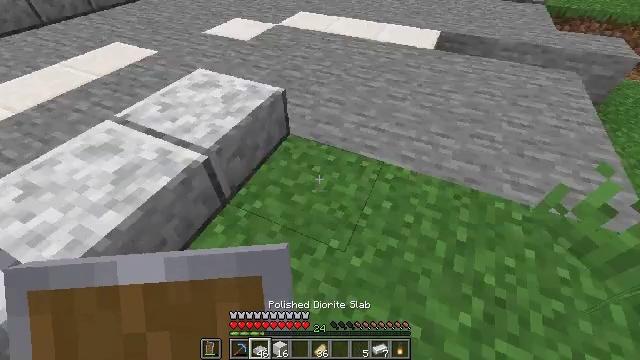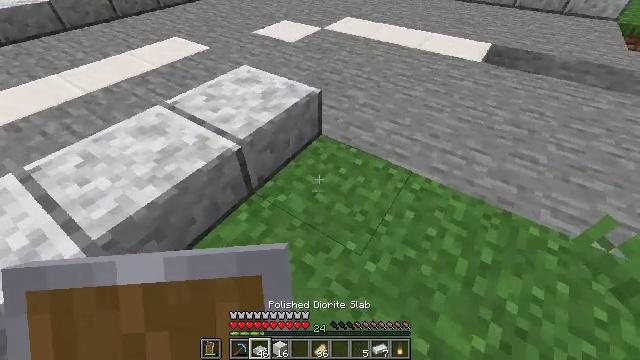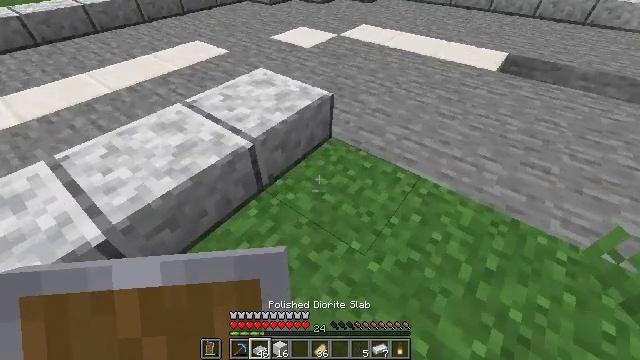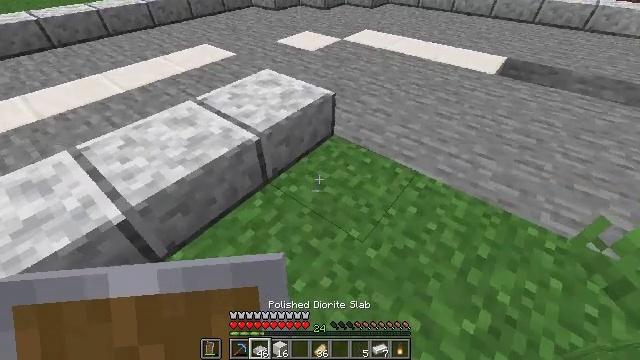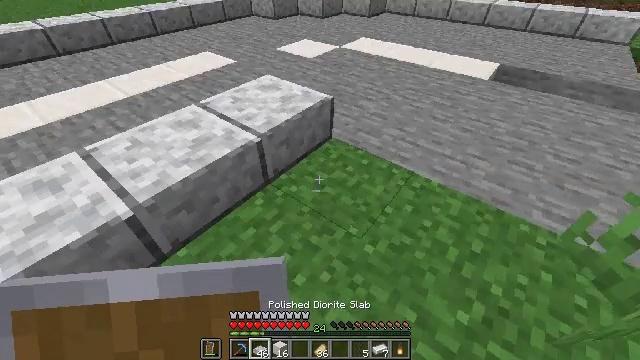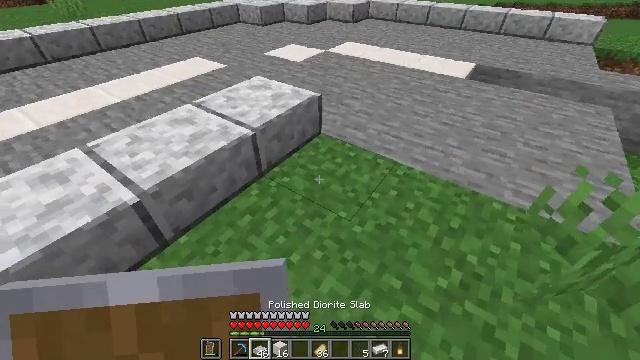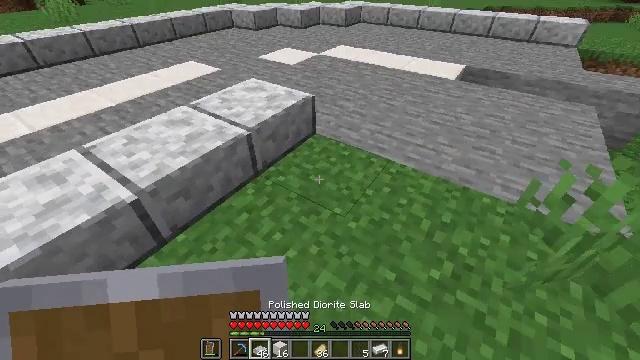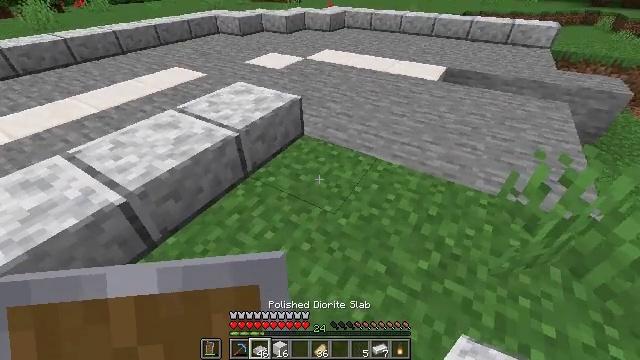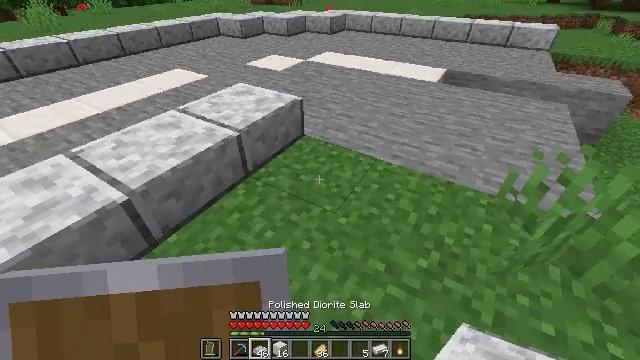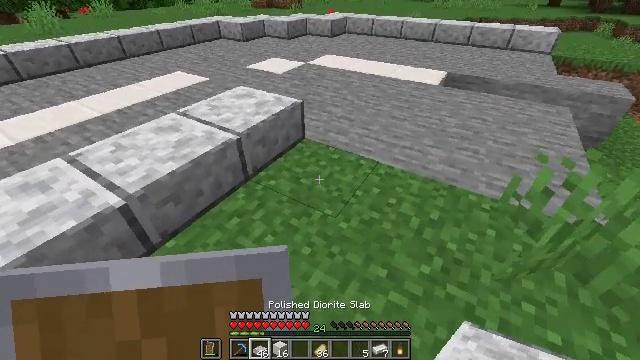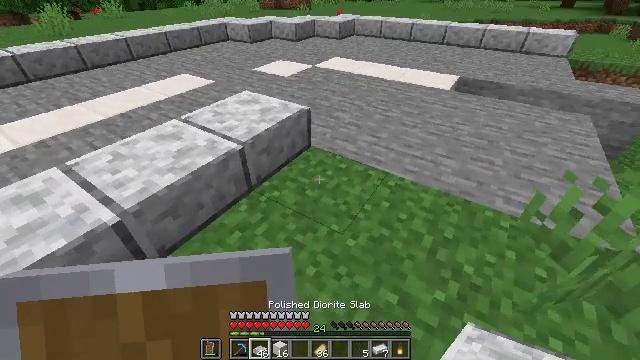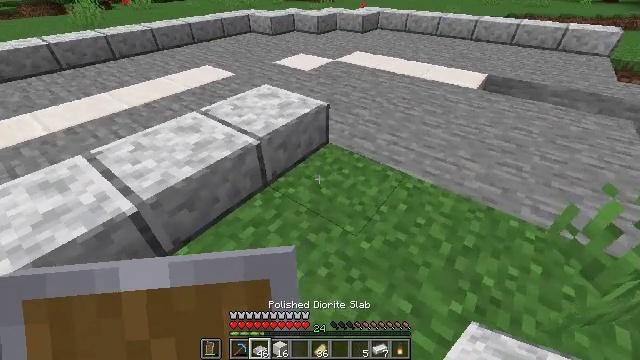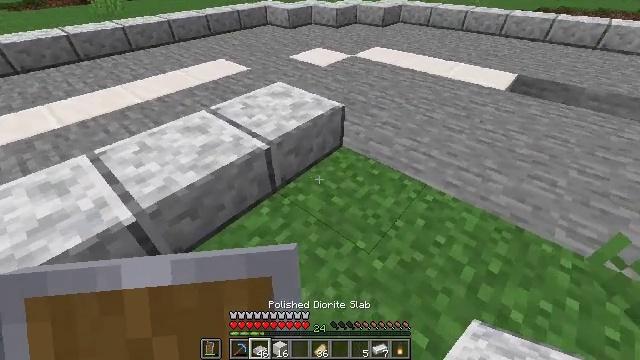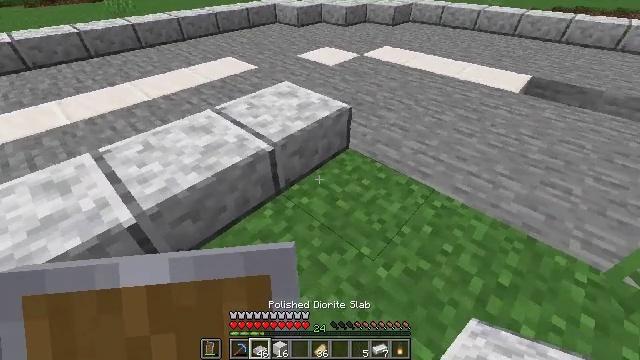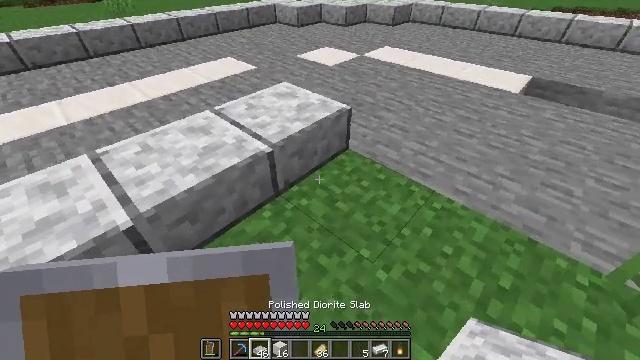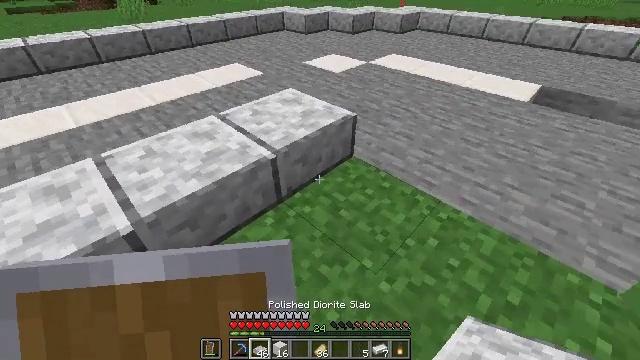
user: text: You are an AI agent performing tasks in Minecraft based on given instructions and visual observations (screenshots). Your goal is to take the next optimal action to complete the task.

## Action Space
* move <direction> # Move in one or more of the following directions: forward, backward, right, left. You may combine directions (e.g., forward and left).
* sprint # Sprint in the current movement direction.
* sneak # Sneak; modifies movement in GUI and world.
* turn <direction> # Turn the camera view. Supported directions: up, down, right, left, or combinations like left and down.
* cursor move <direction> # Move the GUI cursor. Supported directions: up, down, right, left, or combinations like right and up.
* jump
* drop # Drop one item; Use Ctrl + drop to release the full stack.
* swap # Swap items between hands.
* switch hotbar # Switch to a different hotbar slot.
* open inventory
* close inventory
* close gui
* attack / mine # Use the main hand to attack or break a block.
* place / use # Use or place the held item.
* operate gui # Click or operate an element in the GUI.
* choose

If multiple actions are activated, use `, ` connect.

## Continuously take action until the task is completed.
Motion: motion action
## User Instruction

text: Remove the polished diorite slab for inventory storage.
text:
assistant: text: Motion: turn left
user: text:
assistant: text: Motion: move back, turn left and up
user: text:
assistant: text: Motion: move back, turn up
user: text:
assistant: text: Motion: move back, turn up
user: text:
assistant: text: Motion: turn right and up
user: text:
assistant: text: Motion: turn right
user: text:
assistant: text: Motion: turn right
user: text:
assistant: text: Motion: no_op
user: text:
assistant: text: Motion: move forward
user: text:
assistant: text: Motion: move forward, turn left
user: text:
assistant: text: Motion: move forward, turn left and down
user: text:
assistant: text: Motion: turn left and down
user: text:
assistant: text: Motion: turn left
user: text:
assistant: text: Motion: no_op
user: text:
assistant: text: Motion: turn left and up
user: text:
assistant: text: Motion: turn left and up
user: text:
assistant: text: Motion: turn up
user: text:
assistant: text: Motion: no_op
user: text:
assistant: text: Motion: move forward
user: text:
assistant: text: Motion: move forward
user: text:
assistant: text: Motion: move forward, switch to hotbar 1
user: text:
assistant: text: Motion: turn down, attack / mine, switch to hotbar 1
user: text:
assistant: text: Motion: attack / mine, switch to hotbar 1
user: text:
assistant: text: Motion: attack / mine
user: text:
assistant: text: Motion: attack / mine
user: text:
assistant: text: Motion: attack / mine
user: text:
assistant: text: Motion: attack / mine
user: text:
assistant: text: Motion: turn down, attack / mine
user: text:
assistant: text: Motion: move forward, attack / mine
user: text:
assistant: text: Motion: move forward, turn down, attack / mine